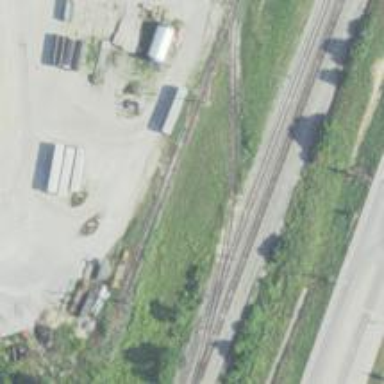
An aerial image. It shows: Rail spur service.